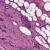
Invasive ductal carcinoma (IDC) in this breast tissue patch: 1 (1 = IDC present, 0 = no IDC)